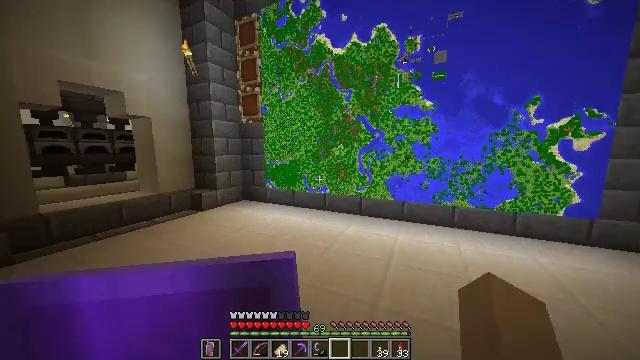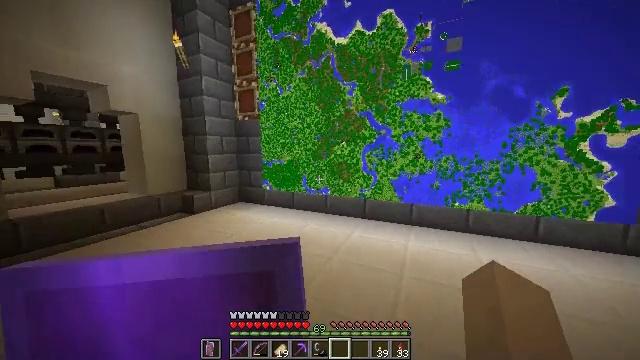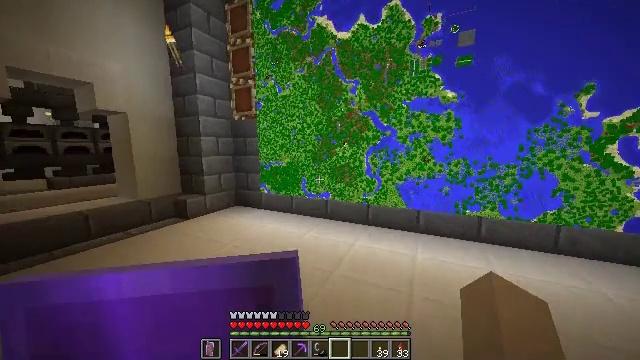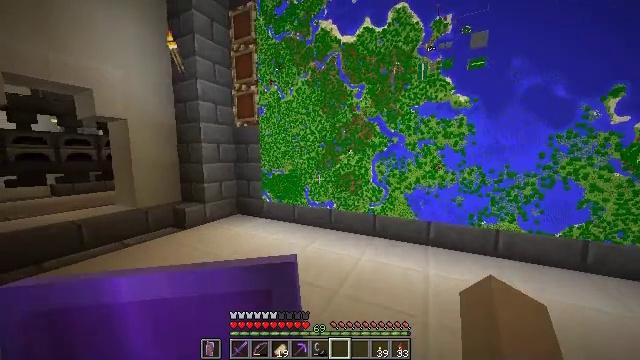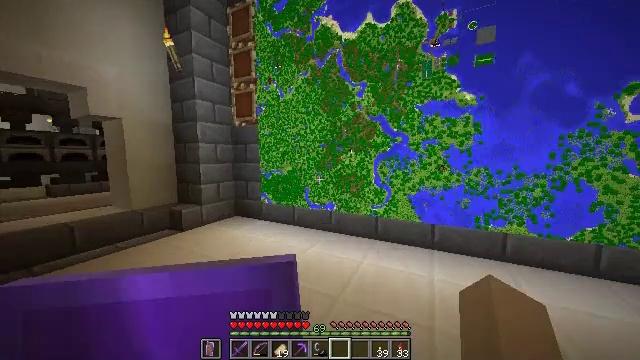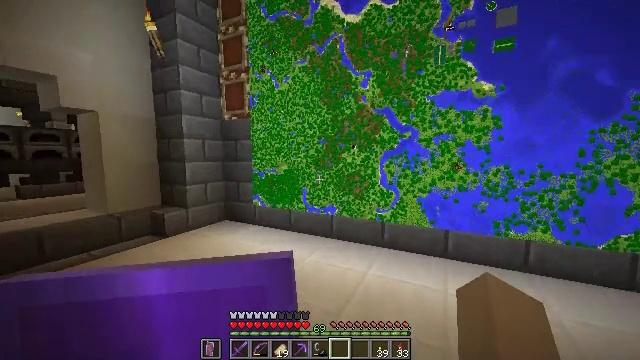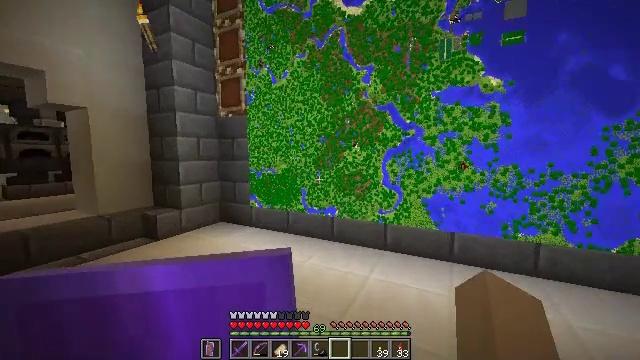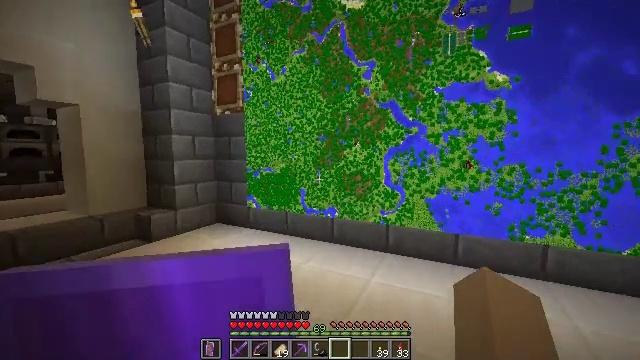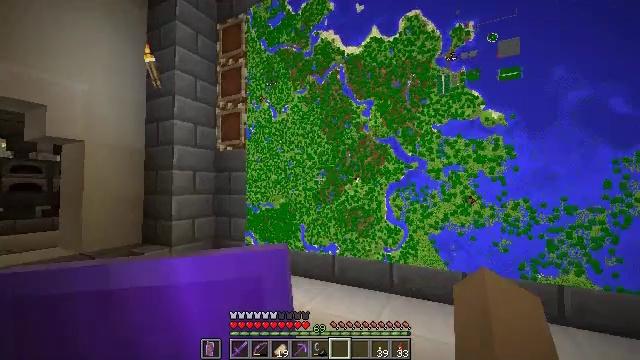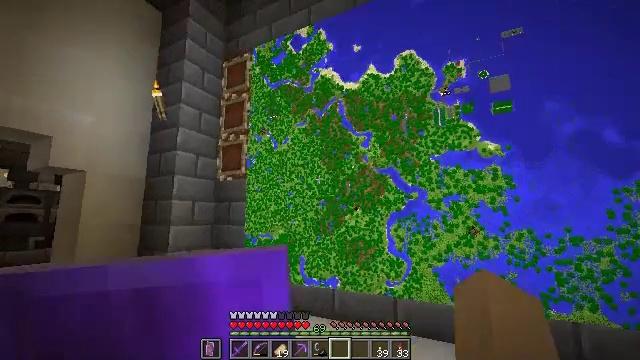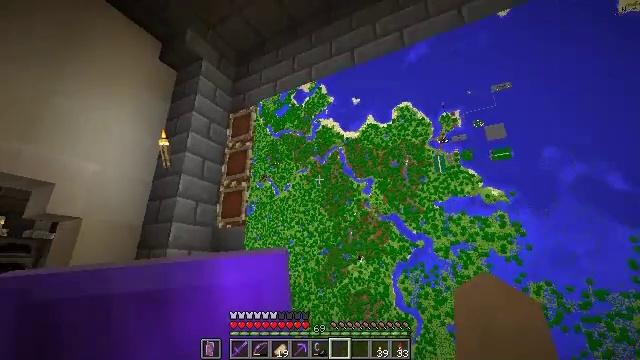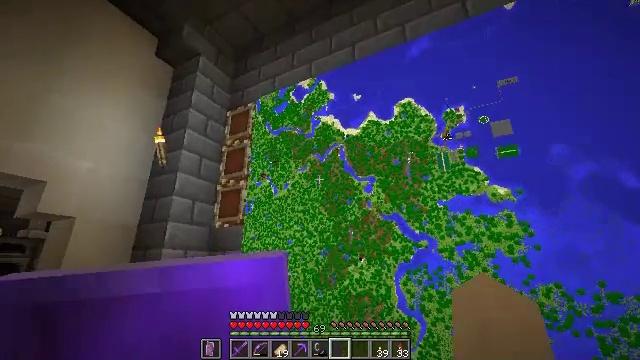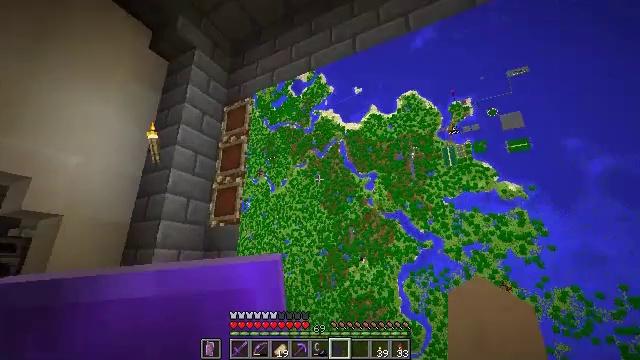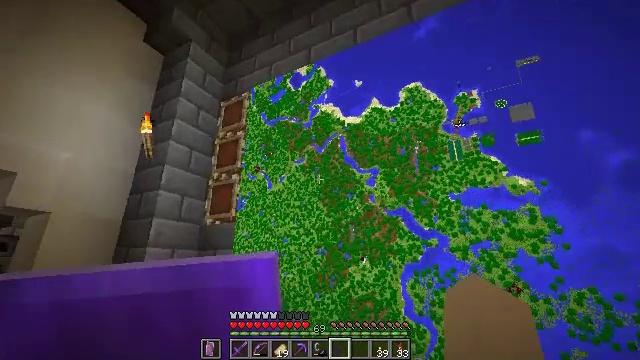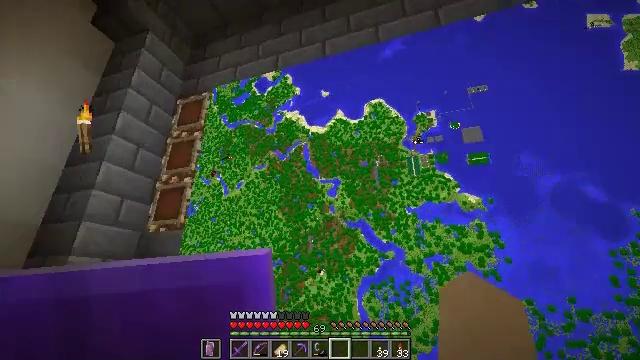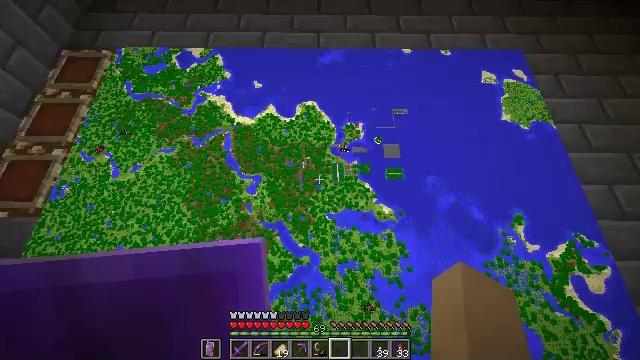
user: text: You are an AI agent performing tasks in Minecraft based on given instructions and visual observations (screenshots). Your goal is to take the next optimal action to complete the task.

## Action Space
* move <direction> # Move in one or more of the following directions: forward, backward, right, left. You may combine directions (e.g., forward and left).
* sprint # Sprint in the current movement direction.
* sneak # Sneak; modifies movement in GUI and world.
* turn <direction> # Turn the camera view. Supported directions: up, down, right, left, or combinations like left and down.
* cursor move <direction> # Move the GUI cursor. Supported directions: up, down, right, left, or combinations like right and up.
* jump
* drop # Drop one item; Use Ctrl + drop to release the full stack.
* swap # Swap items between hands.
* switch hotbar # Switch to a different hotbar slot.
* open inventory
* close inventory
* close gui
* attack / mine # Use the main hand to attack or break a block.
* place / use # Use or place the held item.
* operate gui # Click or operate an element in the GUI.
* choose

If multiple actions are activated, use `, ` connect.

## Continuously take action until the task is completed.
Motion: motion action
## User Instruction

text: Break the glowstone to gather its dust.
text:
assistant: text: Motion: move forward, sprint
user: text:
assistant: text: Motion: move forward
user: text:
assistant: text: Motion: turn left and up
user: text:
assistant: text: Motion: no_op
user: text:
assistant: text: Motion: no_op
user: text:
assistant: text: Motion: no_op
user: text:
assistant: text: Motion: no_op
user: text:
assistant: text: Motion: turn up
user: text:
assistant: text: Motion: turn up
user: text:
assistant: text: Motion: move forward, turn up
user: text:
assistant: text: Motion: move forward
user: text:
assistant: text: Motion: move forward
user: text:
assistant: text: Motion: move forward
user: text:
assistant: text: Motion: move forward, turn right and up
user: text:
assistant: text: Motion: move forward, turn right and up
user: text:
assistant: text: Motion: move forward, turn right
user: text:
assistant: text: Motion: move forward
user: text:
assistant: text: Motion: move forward
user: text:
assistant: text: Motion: move forward
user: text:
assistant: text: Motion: move forward, turn left
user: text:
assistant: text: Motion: move forward, turn left
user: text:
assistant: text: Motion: move forward, turn left and up
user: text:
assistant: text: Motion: move forward, turn left and up
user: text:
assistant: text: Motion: move forward
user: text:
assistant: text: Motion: no_op
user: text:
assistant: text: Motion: turn left and up
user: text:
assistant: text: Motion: turn left and up
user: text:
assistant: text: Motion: turn left and up
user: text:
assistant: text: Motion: turn left and up
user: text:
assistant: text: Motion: turn up